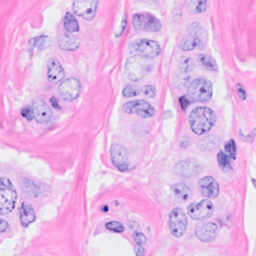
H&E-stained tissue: Breast